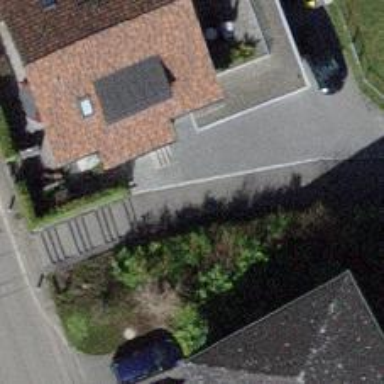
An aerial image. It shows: Road with steps.